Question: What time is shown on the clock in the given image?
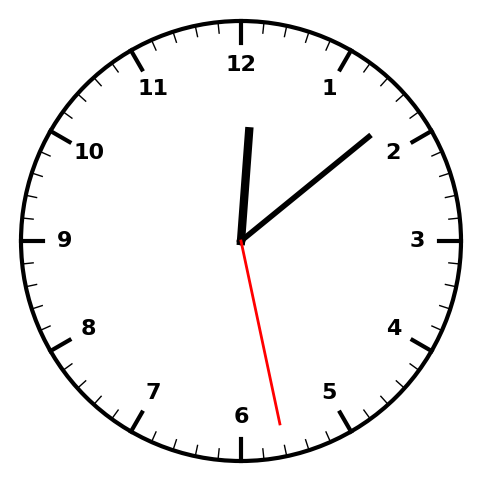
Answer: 12:08:28